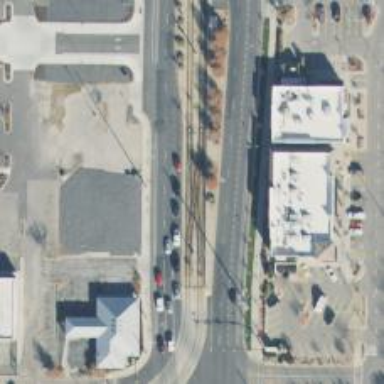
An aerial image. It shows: Light rail electrified with contact line.